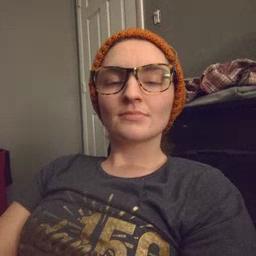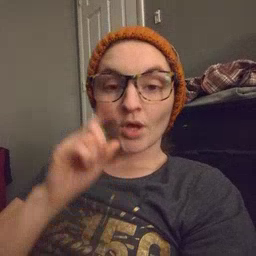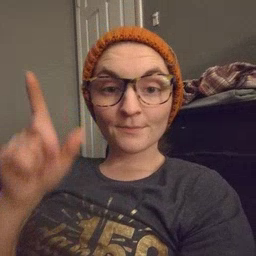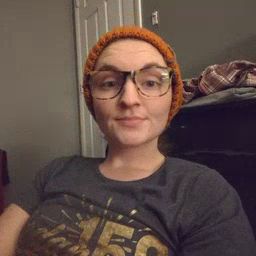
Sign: wake